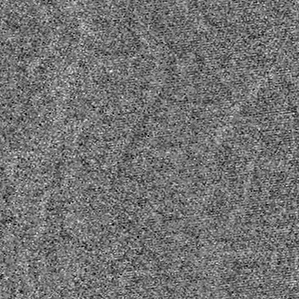
Label: frost